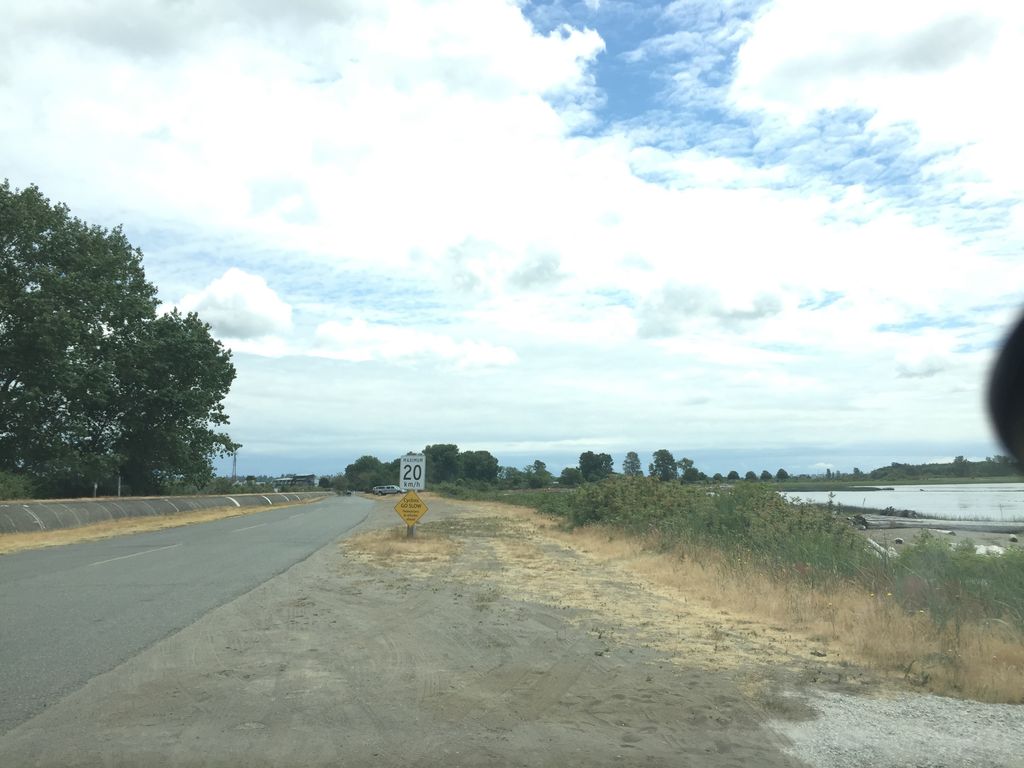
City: vancouver